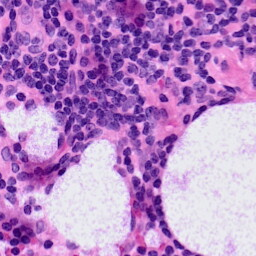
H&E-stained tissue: LymphNode